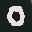
Label: 0